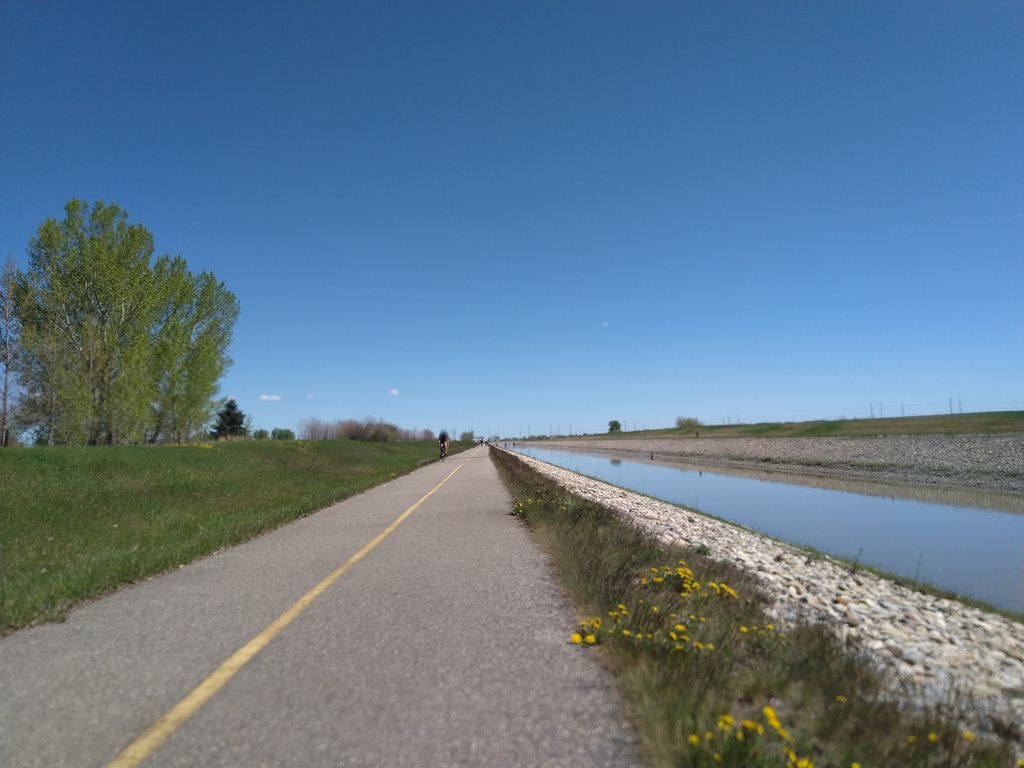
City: calgary